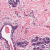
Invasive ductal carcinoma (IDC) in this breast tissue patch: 0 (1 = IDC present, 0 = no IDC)